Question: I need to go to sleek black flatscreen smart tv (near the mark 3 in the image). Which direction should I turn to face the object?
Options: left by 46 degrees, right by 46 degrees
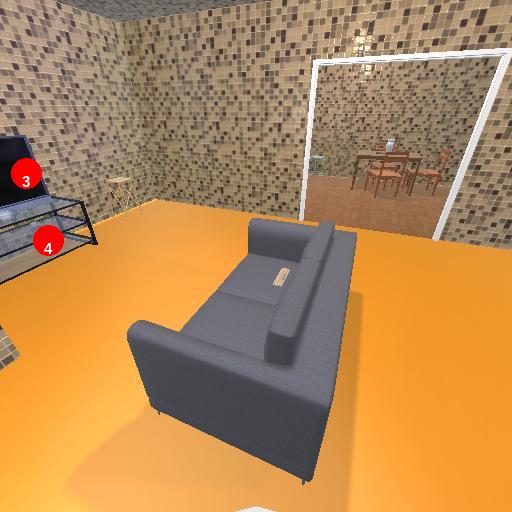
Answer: left by 46 degrees